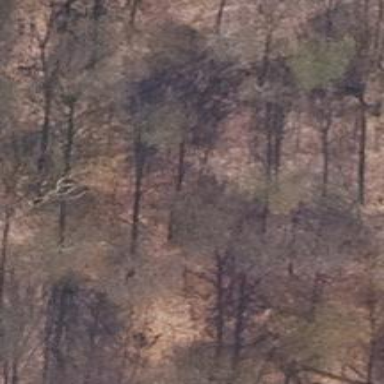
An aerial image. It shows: Hunting stand.